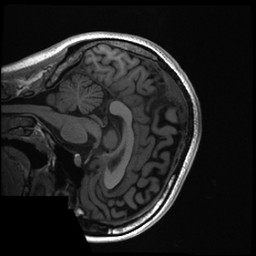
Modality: T1w
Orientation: sagittal